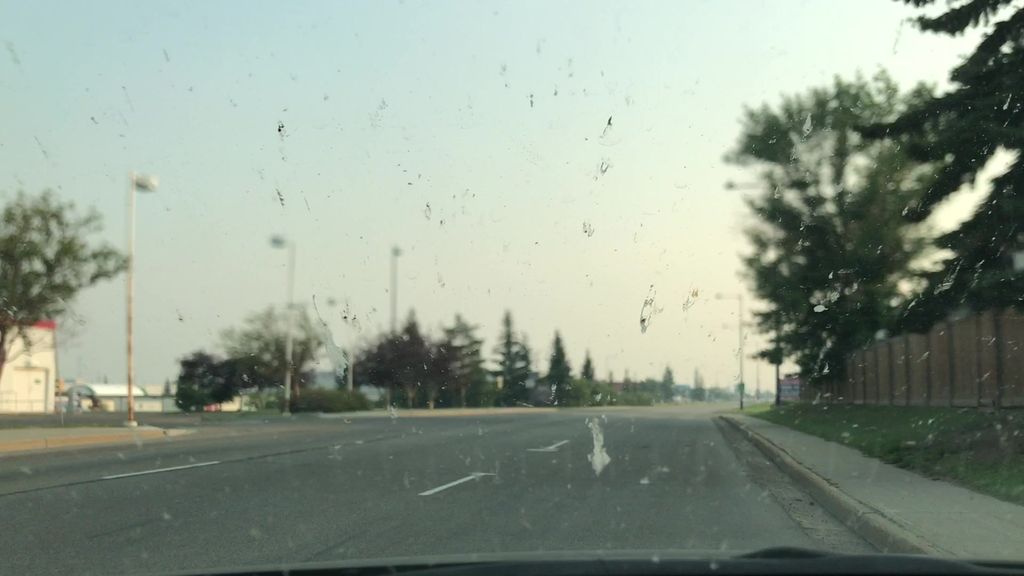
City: edmonton